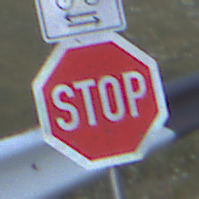
Verkehrszeichen: Stop
Zusatzzeichen oben: RichtungsangabeDurchPfeile9
Umgebung: Outdoor, RoadRail
Tageszeit: SunriseSunset
Wetter: Clear
Licht: Natural
Jahreszeit: NotSpecified
Kontrast: LowContrast